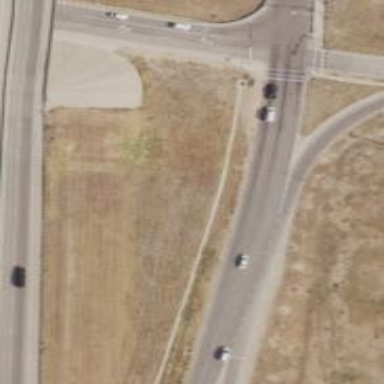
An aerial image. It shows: Secondary road with frontage road alongside.